Field crop: maize
Growth stage: 2
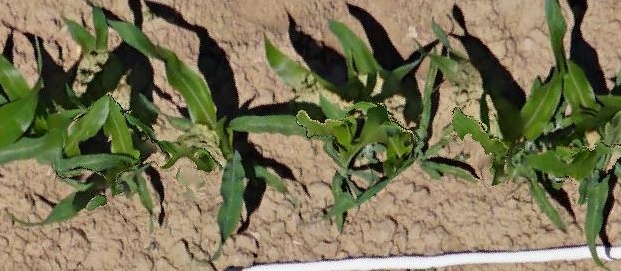
Species: maize